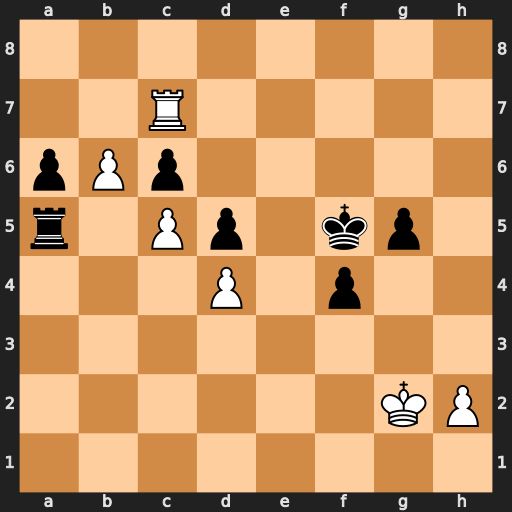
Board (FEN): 8/2R5/pPp5/r1Pp1kp1/3P1p2/8/6KP/8
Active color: w
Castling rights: -
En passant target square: -
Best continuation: Rxc6 Ra2+ Kf1